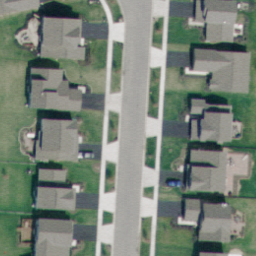
Label: residential